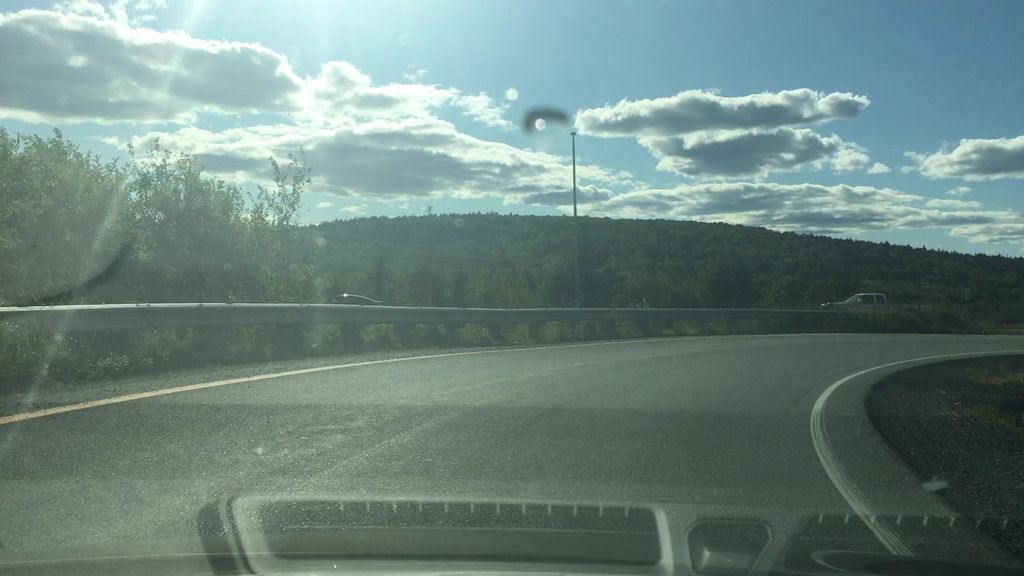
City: halifax